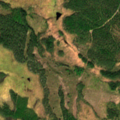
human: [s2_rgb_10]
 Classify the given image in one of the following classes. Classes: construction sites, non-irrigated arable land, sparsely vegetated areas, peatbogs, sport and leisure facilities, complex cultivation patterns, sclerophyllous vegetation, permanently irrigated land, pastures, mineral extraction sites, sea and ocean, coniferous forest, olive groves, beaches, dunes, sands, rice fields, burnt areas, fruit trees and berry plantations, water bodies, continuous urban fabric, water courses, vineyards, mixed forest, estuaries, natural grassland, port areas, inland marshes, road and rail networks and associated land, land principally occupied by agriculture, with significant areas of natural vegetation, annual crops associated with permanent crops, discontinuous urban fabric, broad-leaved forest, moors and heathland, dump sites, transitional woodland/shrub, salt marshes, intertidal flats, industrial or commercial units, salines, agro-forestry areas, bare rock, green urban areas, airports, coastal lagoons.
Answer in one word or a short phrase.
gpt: coniferous forest, transitional woodland/shrub, peatbogs